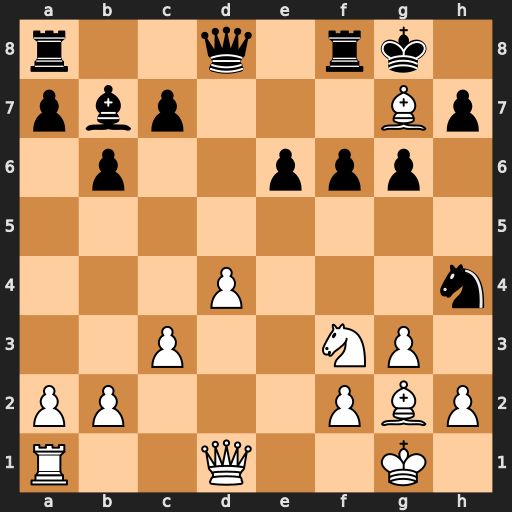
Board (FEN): r2q1rk1/pbp3Bp/1p2ppp1/8/3P3n/2P2NP1/PP3PBP/R2Q2K1
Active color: w
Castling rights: -
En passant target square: -
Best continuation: Nxh4 Bxg2 Bxf8